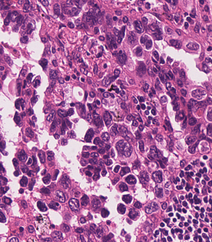
Tumor epithelial tissue: yes
Tumor-associated stroma tissue: yes
Normal tissue: no